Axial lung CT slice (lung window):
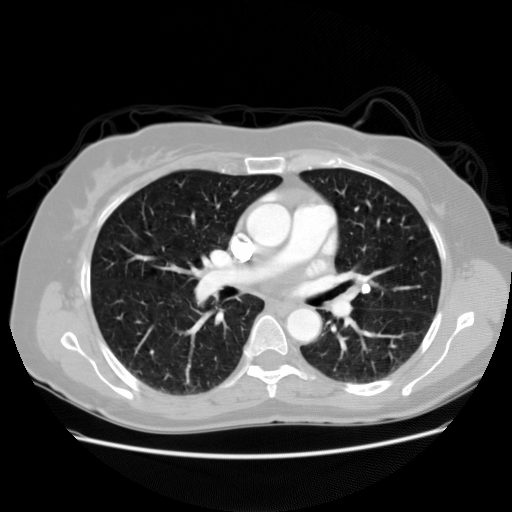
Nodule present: yes
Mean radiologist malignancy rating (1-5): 1